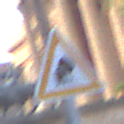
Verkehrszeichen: UnzureichendesLichtraumprofil
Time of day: SunriseSunset
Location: Outdoor (Urban)
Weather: PartlyCloudy
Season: NotSpecified
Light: Natural